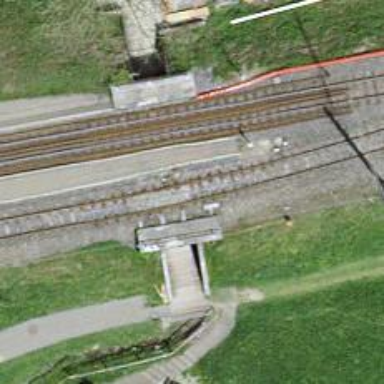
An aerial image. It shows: Narrow-gauge railway siding with electrified contact lines.